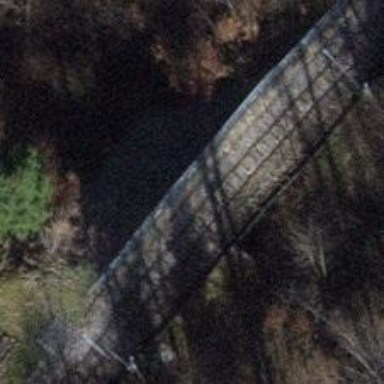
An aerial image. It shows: Narrow-gauge railway bridge with contact lines. The railway is preserved.